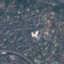
Land use / land cover class: Residential